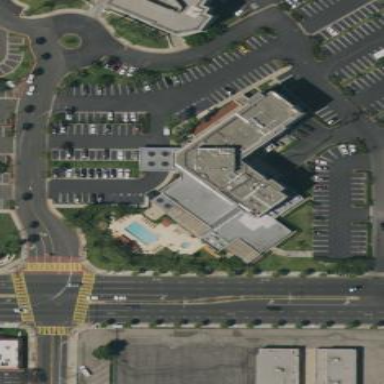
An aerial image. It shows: Hotel building suitable for tourism.